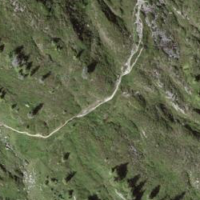
EUNIS habitat code: 26
Species observed at this site:
Bartsia alpina